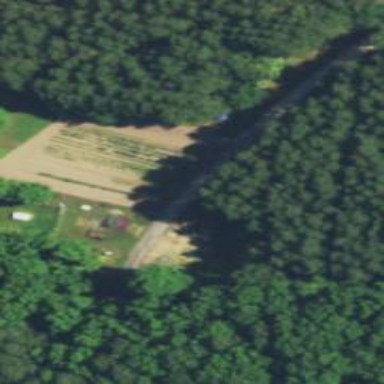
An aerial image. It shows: Driveway leading to service road.